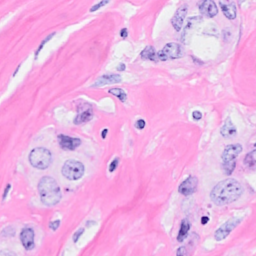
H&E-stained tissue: Breast